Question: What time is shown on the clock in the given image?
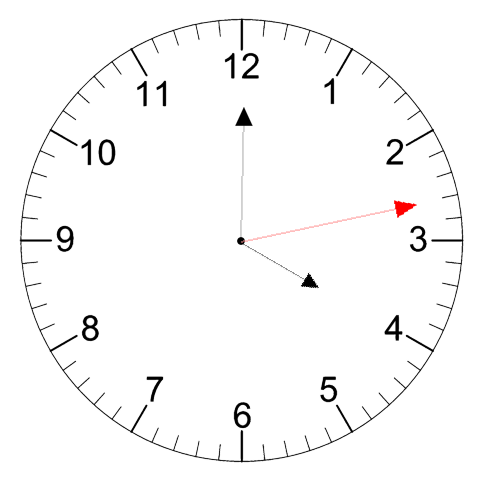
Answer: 04:00:13